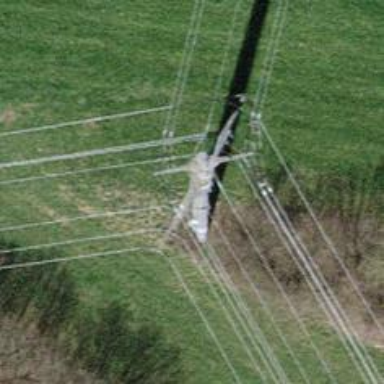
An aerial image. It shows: Power line in the image.